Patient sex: M
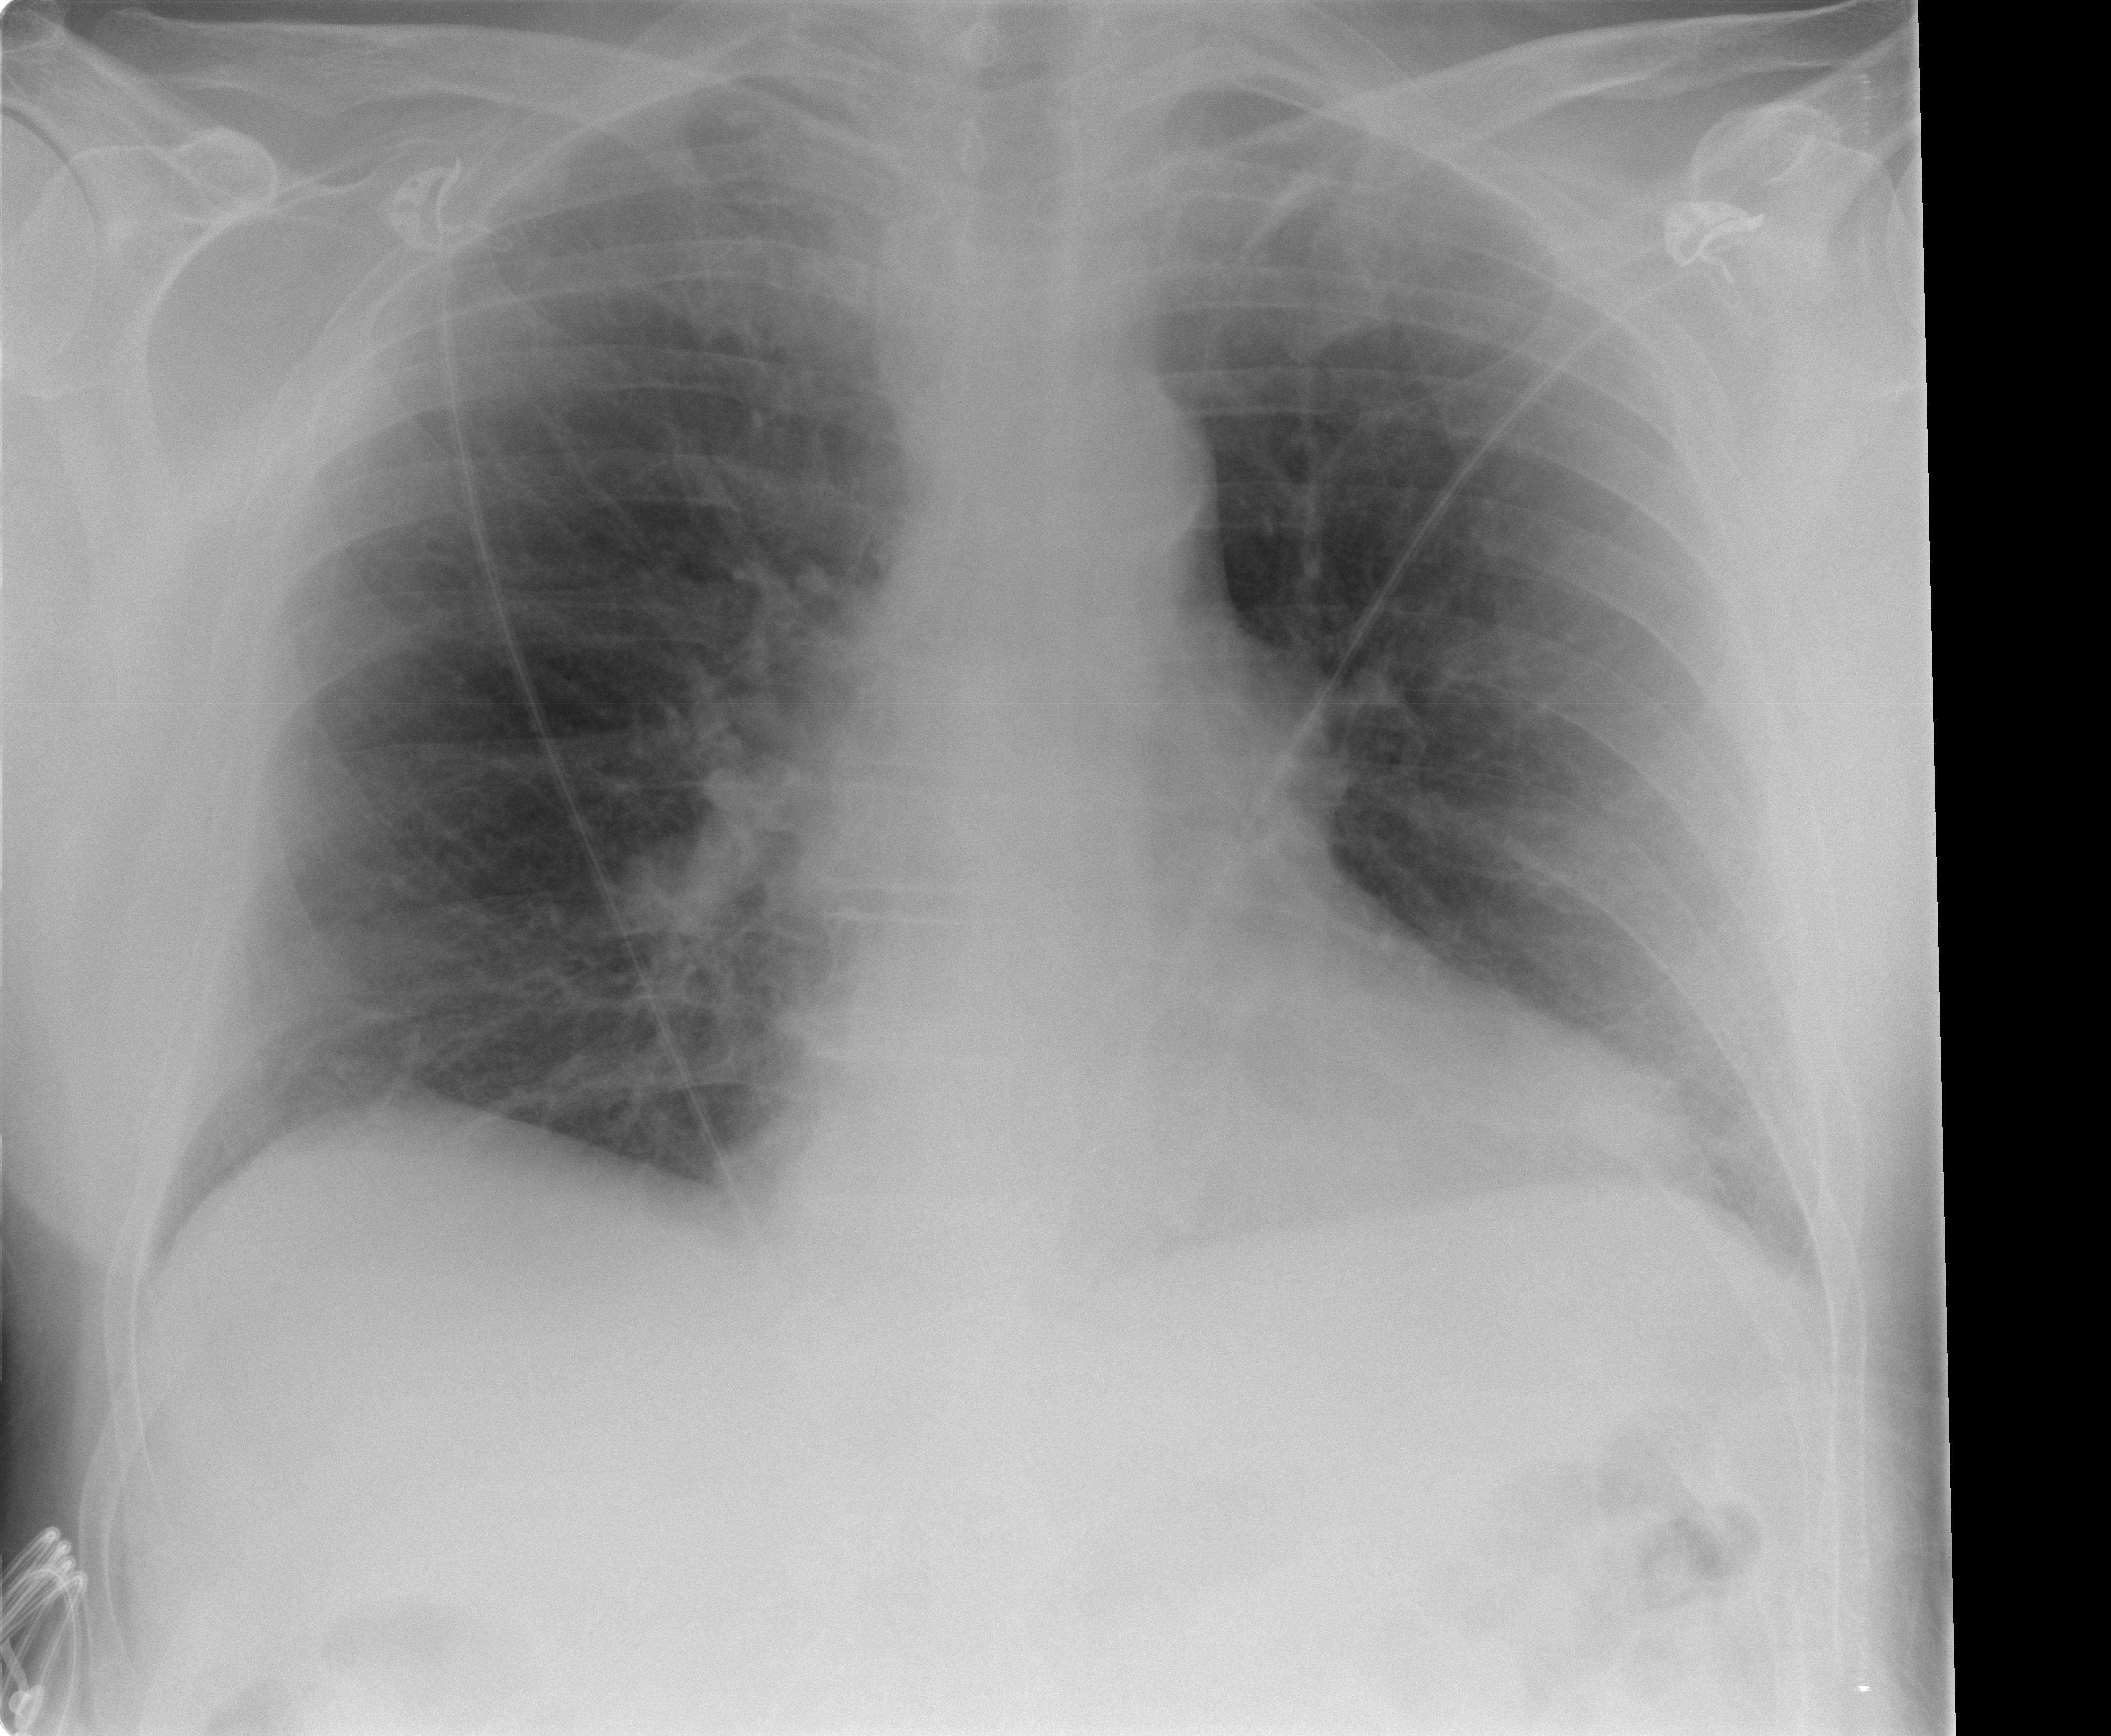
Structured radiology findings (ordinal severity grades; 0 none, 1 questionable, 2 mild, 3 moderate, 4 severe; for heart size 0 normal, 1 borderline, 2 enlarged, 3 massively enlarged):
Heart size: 1
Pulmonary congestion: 2
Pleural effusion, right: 2
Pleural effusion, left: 0
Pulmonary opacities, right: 2
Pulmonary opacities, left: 2
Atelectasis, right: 2
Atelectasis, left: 2